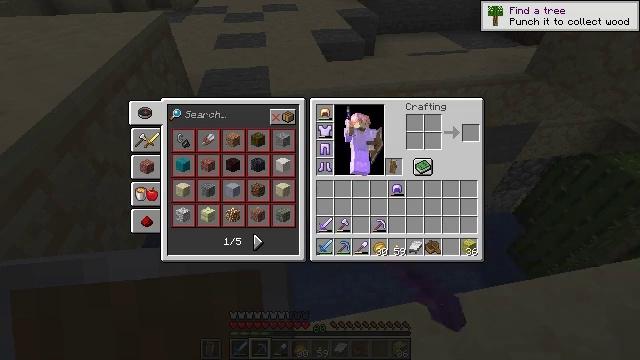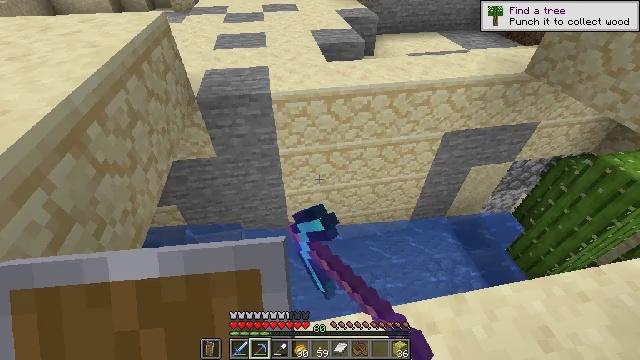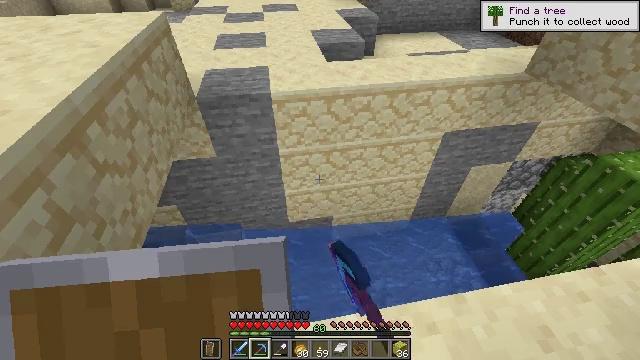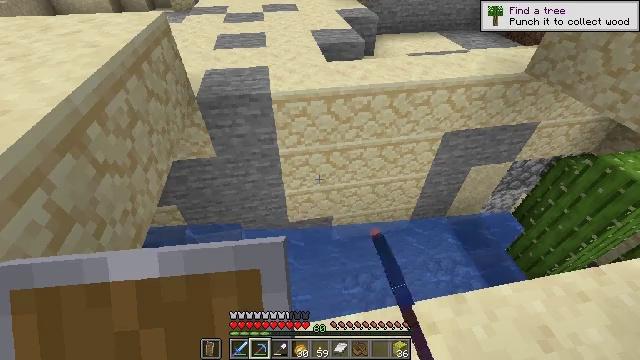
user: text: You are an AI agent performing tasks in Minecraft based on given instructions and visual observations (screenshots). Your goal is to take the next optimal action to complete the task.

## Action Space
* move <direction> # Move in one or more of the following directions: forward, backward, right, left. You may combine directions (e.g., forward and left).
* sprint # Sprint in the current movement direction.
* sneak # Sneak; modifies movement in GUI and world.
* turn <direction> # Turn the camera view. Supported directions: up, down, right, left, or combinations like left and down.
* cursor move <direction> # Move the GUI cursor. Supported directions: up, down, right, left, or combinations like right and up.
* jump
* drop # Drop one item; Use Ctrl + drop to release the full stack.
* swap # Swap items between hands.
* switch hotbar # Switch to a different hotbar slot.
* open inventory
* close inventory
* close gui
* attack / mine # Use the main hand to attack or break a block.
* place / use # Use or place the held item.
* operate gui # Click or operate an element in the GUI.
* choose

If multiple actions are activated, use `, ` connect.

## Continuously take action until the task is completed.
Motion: motion action
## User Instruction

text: Drop a stone brick slab.
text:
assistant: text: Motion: no_op
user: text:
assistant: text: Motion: close gui
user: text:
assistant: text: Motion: open inventory
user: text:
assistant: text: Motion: no_op